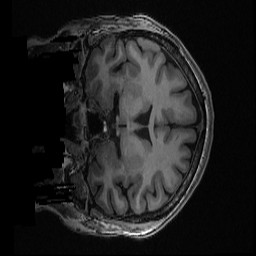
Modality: T1w
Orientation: coronal
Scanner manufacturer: ge
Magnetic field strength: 3 T
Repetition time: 0.008164 s
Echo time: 0.003184 s